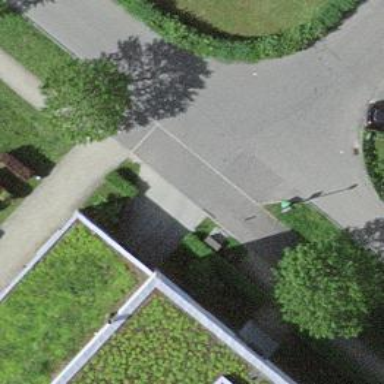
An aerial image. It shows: Parking entrance.